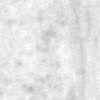
Label: no_change